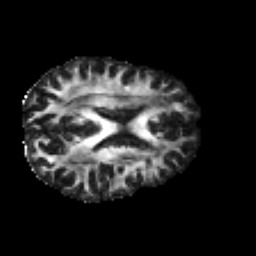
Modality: FA
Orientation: axial
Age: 34
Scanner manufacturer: philips
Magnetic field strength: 3 T
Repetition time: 8.6 s
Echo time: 0.127 s